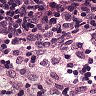
Metastatic tissue present: no